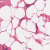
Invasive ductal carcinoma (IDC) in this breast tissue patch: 0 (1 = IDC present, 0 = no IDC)